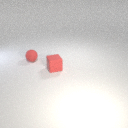
small red rubber cube to the right of small red rubber sphere